【题型】证明题　【知识点】平面几何　【难度】easy
应用单位圆证明：若$\alpha\in\left(0,\dfrac{\pi}{2}\right)$，则$\sin\alpha < \alpha < \tan\alpha$。
【解答】
\textbf{【答案】}证明见解析
\vspace{0.5em}
\textbf{【分析】}通过三角函数线可得：$\sin\alpha = MP$，$\tan\alpha = AT$，$\alpha = \overset{\frown}{AP}$，则只需比较$MP$，$AT$，$\overset{\frown}{AP}$的大小，转换为面积，即可得到大小关系，得证.
\vspace{1em}
\textbf{【详解】}证明：如图，由三角函数线得：$\sin\alpha = MP$，$\tan\alpha = AT$，$\alpha = \overset{\frown}{AP}$，

\[
\because S_{\triangle POA} < S_{\text{扇形}POA} < S_{\triangle AOT},
\]
\[
\therefore \frac{1}{2}OA\cdot MP < \frac{1}{2}\overset{\frown}{AP}\cdot OA^2 < \frac{1}{2}AT\cdot OA,
\]
\[
\therefore MP < \overset{\frown}{AP} < AT,\quad \text{即}\ \sin\alpha < \alpha < \tan\alpha.
\]
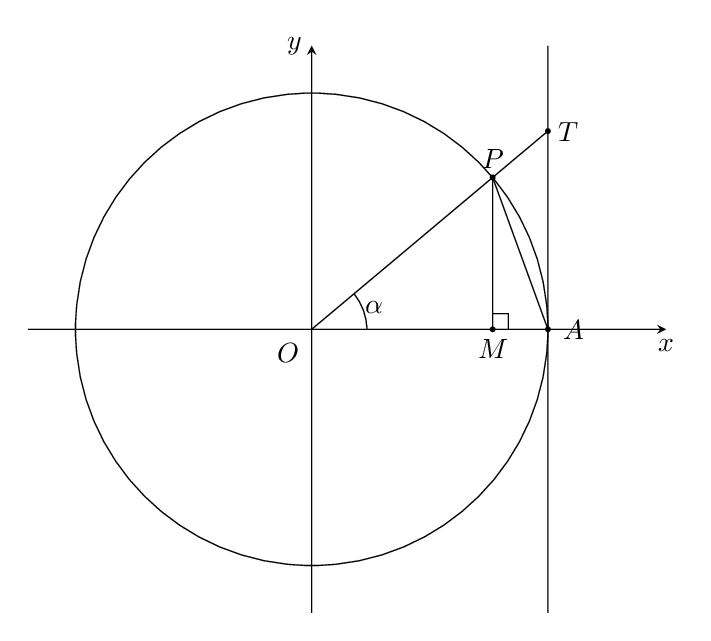